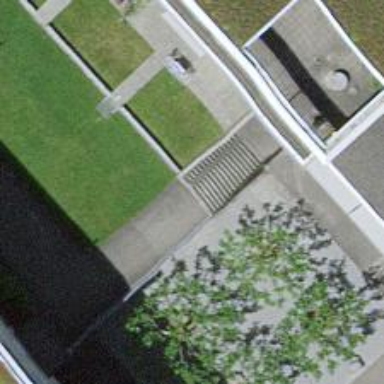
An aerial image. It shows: Set of concrete steps.